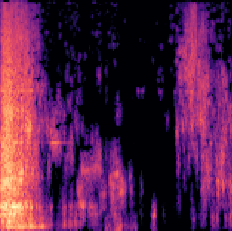
Sound class: Helicopter